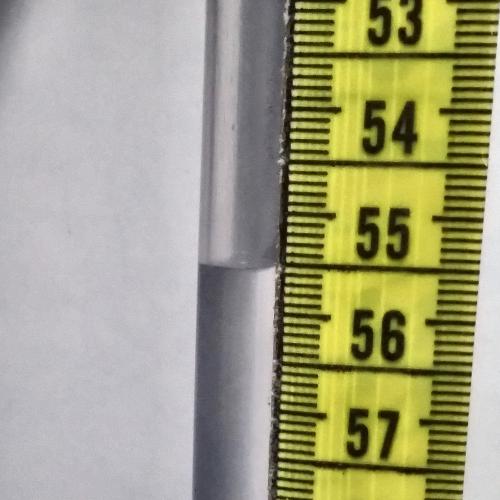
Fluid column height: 55.5 cm